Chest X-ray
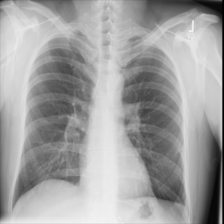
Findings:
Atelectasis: negative
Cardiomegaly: negative
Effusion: negative
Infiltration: negative
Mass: negative
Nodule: negative
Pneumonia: negative
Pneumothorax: negative
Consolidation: negative
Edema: negative
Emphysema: negative
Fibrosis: negative
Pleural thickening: negative
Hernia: negative